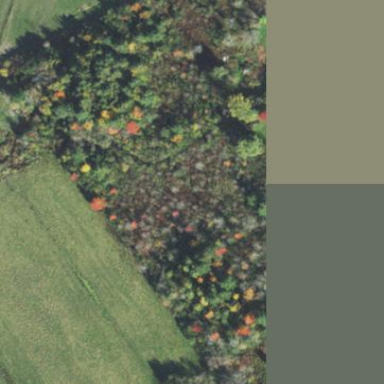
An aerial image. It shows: Mixed woodland with various types of leaves.